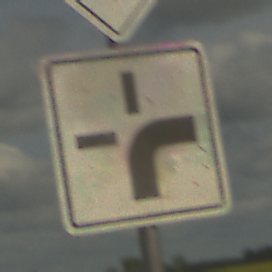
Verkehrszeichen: VerlaufVorfahrtsstrasse3
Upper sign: Vorfahrtsstrasse
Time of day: Midday
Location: Outdoor (RoadRail)
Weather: PartlyCloudy
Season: NotSpecified
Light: Natural